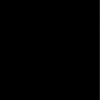
Label: dusty